Interaction volume radius: 5 \u00c5
Interaction volume height: 20 \u00c5
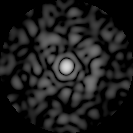
Disorder parameter: 0.8543